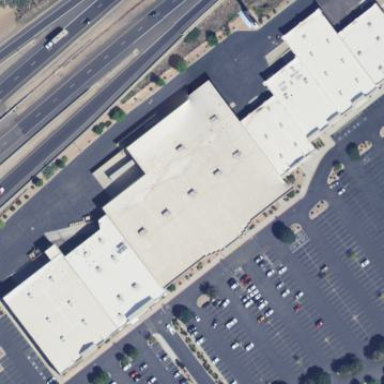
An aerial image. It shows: Mall building.